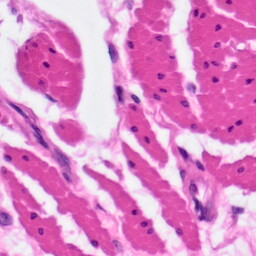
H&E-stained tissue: Pancreatic